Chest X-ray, PA view. Patient: 61 years old, sex F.
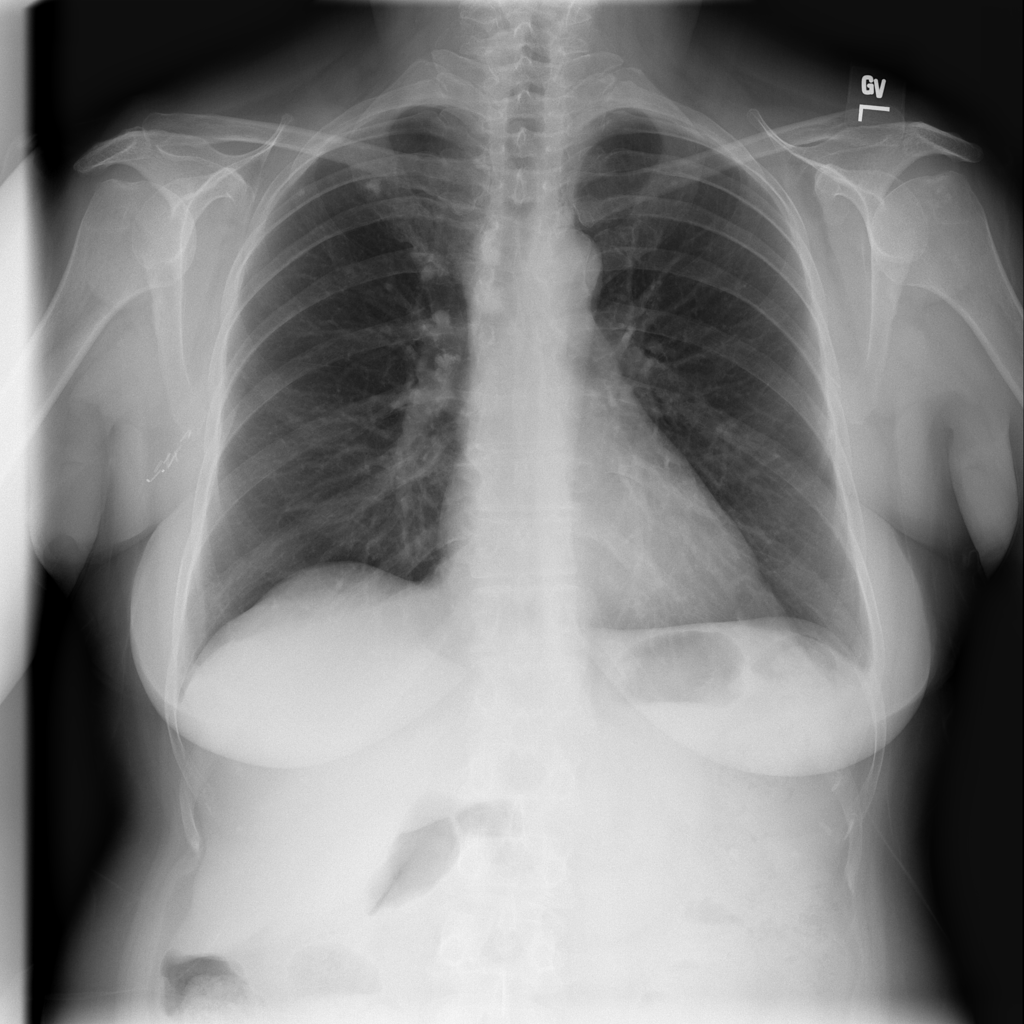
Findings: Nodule